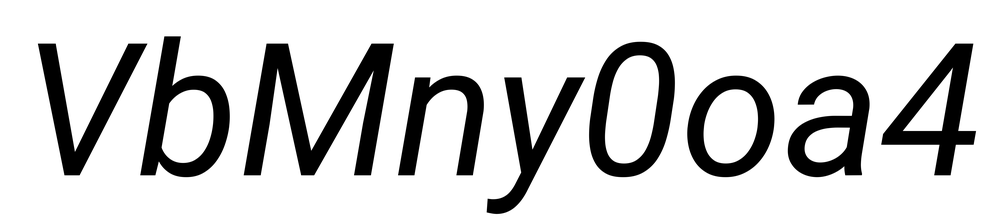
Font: Roboto-Italic_Italic